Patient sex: F
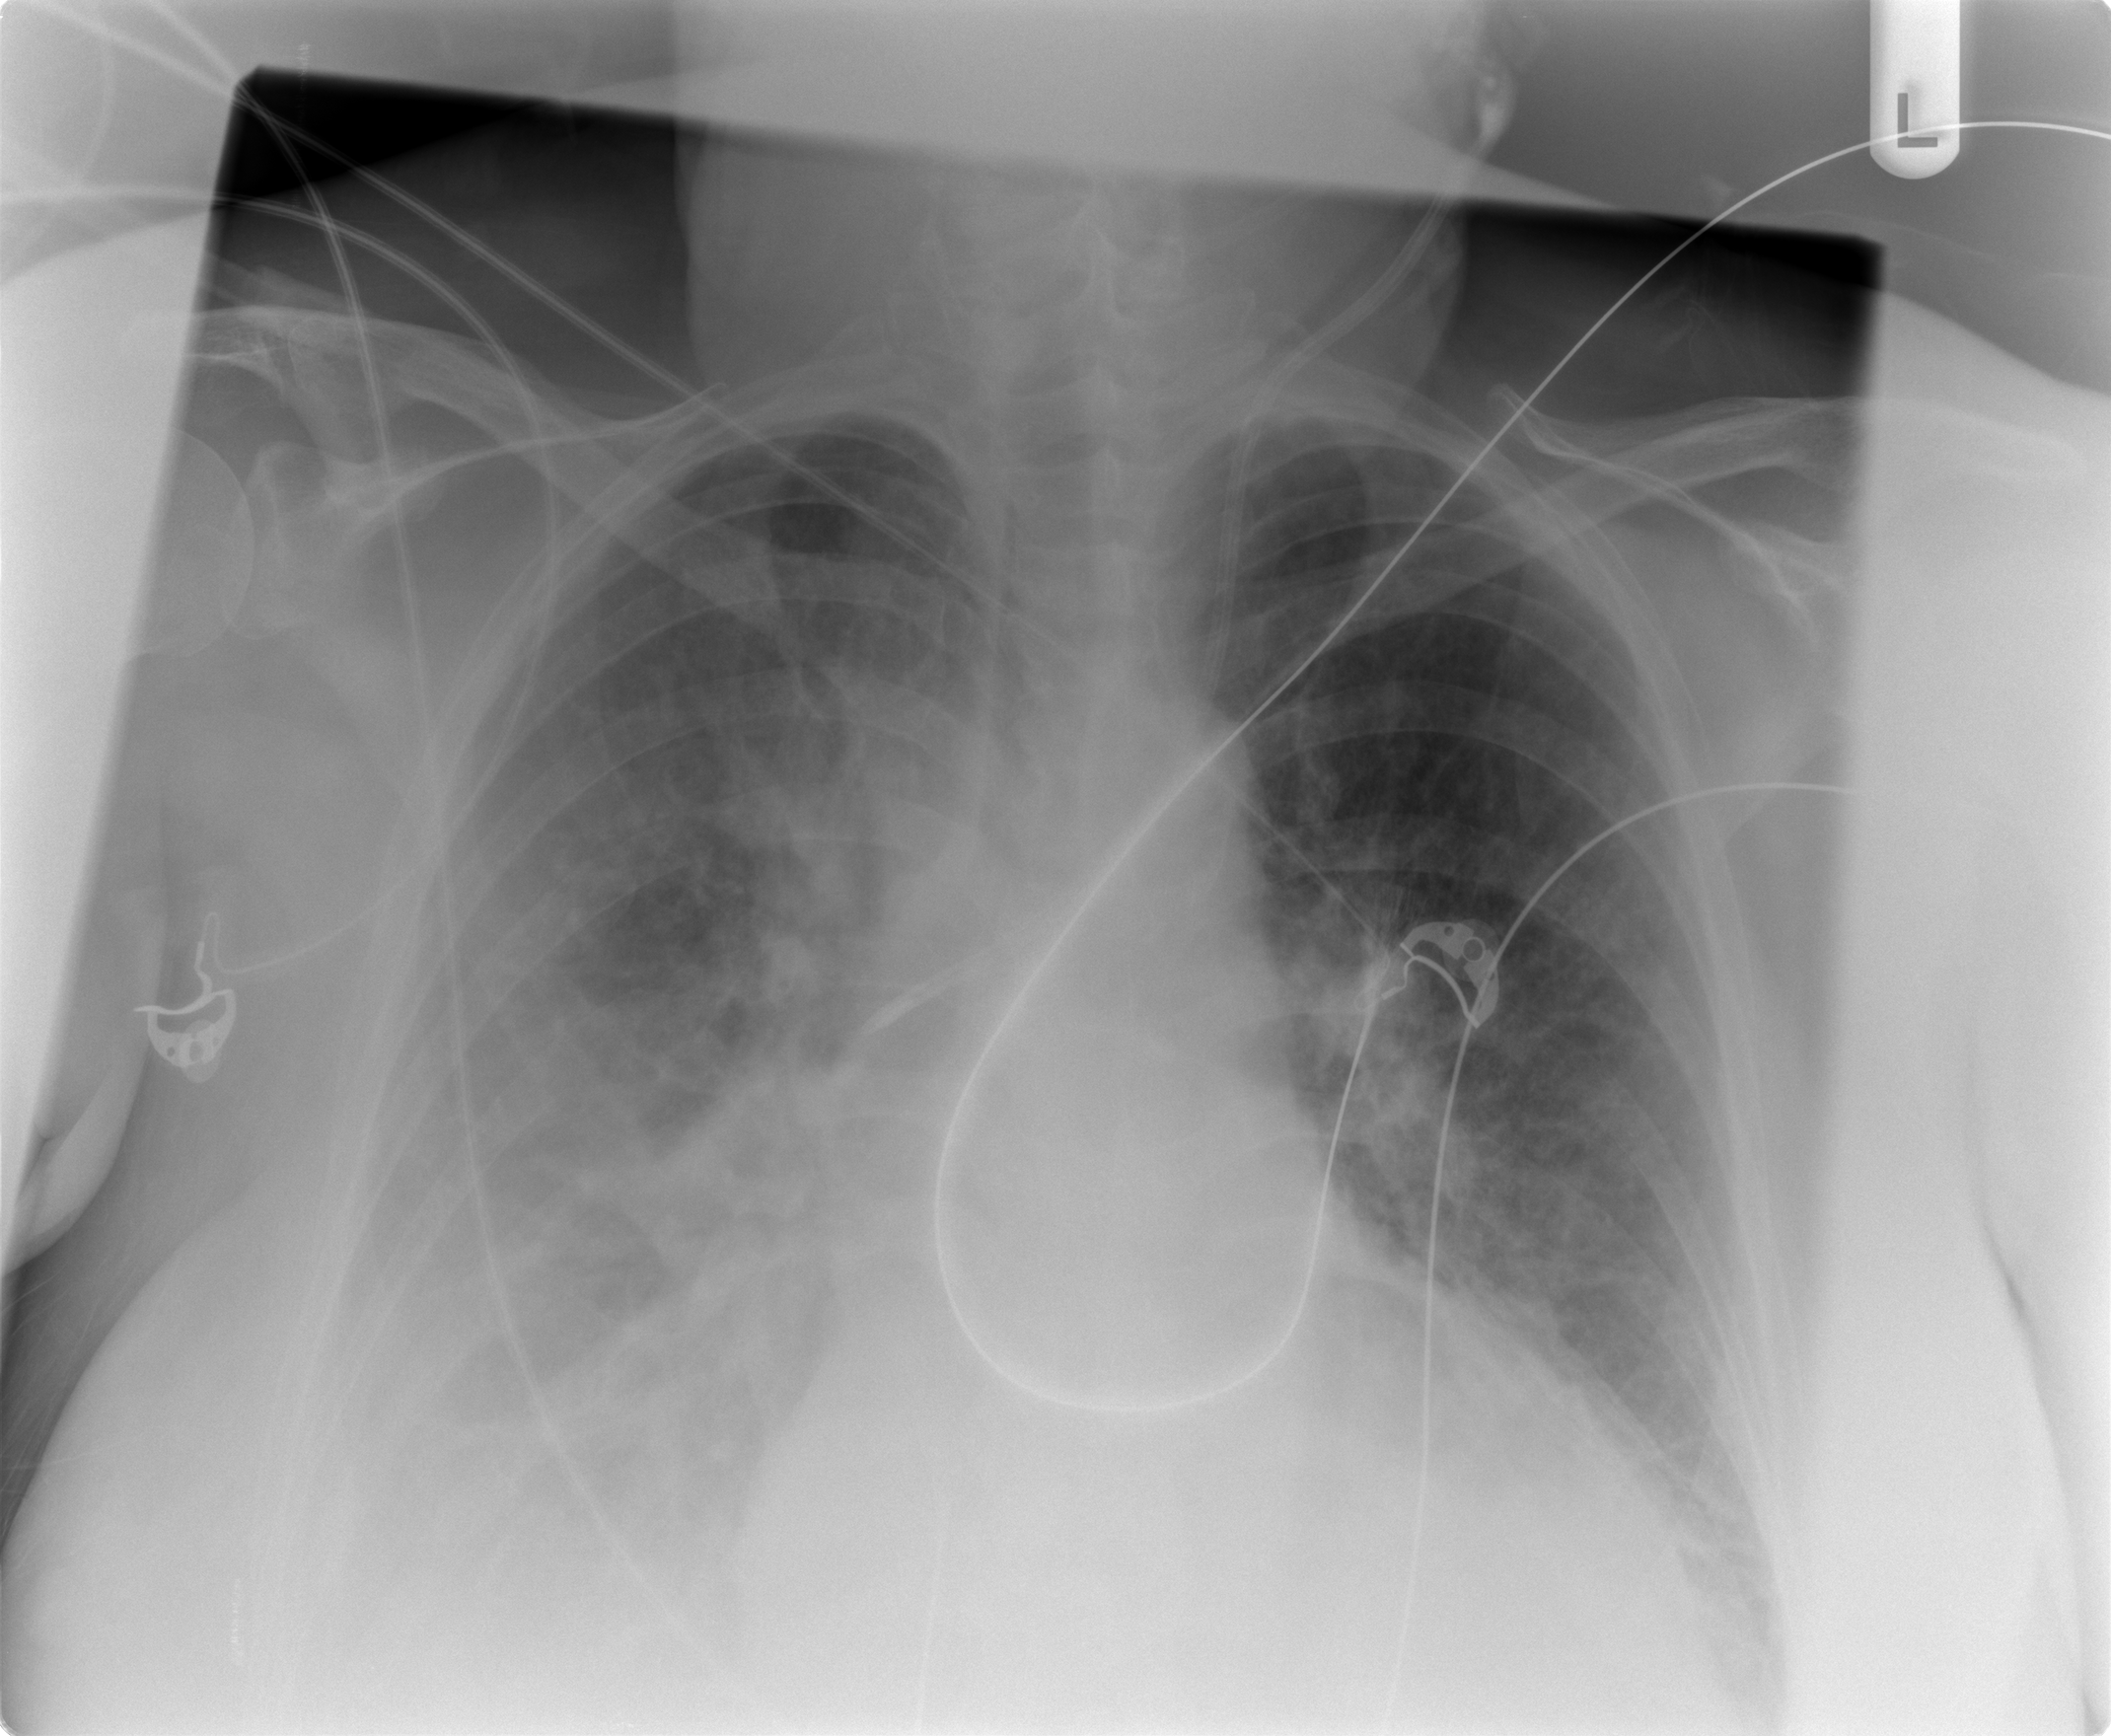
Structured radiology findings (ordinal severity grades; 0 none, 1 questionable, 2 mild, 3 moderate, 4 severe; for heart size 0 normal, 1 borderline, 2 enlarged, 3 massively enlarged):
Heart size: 2
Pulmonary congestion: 2
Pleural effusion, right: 3
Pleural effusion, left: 2
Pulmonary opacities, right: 2
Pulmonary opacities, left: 2
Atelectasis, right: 3
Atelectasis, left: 2